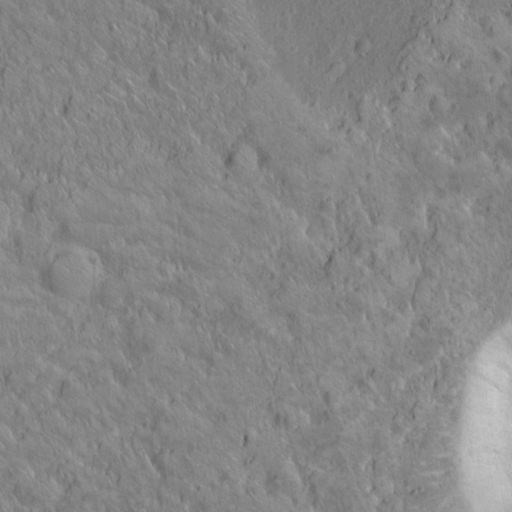
Classes present: Background, Cone